Question: Can someone please explain me why we need nested locking ?
look at this example :
'''
lock (locker)
lock (locker)
lock (locker)
{
...
}
'''

can someone please explain (+ example will be much appreciated).
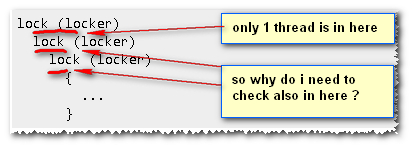
Answer: > Can someone please explain me why we need nested locking ?
It is only an issue because you might have nested (eg mutually recursive) calls to methods that need to lock. Those methods must allow being called with the resource already locked but they can not depend on it. So nested locking is , not .
The code you posted (and the book you refer to) show how it works by reducing it to an inline scenario. That is not 'real' code.
The simple rule is that a thread that already owns a lock can lock it again and that the number of Exits must match the number of Enters to release the lock.